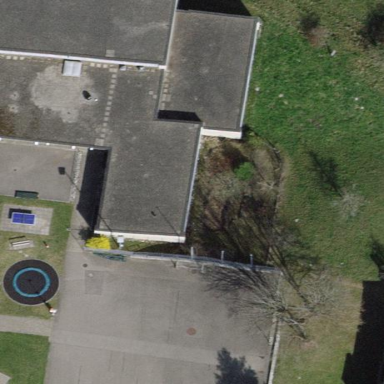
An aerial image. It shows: School building.